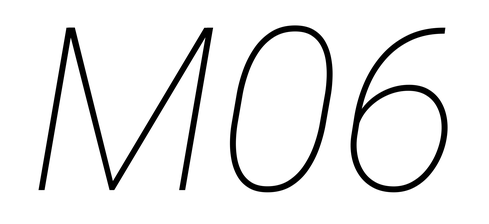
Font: Roboto-Italic_Thin_Italic